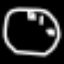
Label: clock